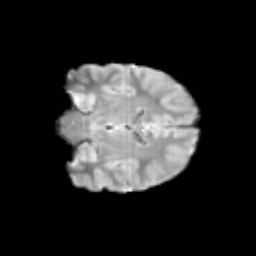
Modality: T2w
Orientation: coronal
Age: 11
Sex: male
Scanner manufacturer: siemens
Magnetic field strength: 3 T
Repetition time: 3.8 s
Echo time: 0.07 s